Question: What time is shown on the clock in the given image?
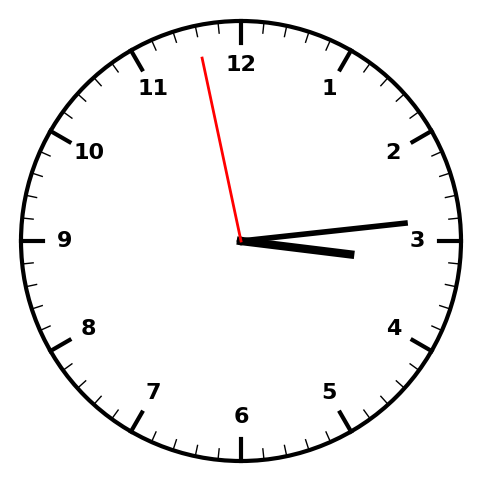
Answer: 03:13:58